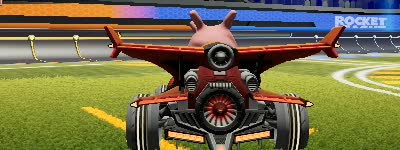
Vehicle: aftershock